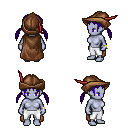
a pixel art fantasy rpg character, female body template, dark elf, purple skin, brown cape, white pants, blue twin-tailed hairstyle, leather cap, bracelets, four views (front, back, left, right), 2x2 character sprite sheet, small pixel art, hard edges, no anti-aliasing